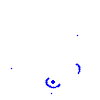
Particle: proton